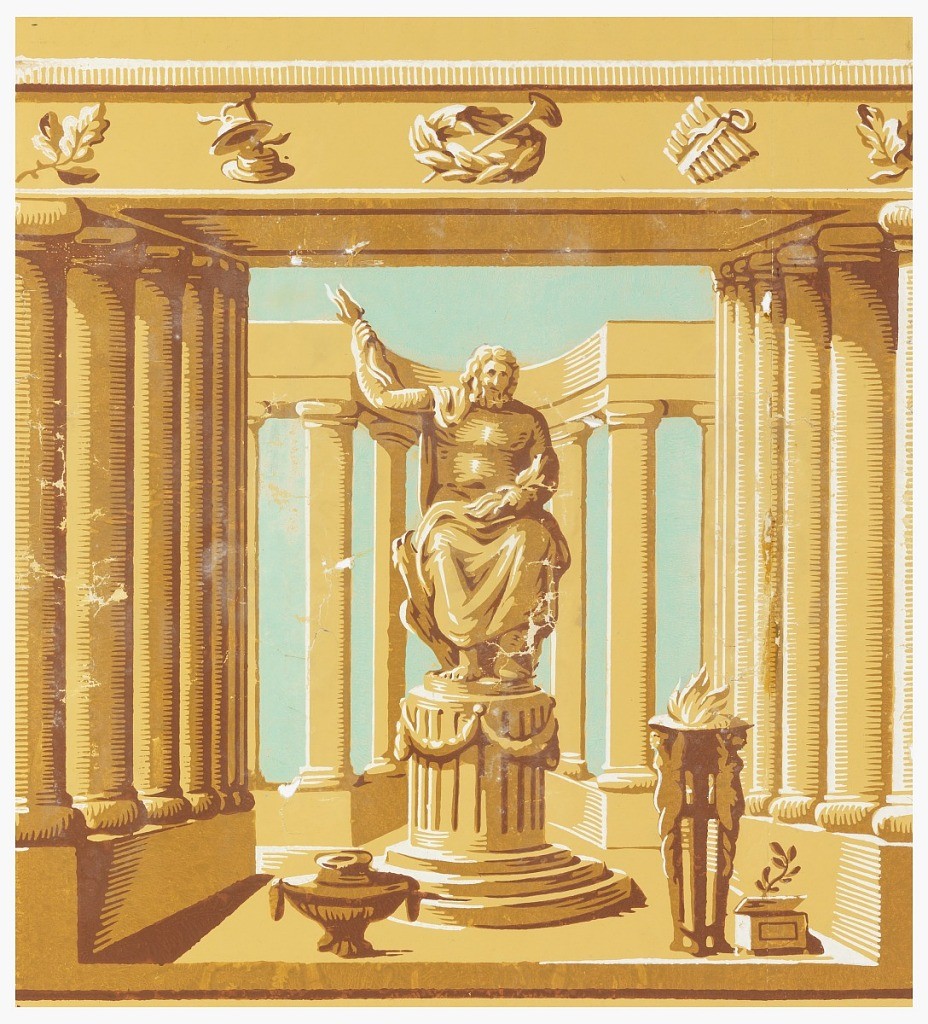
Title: Frieze
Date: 1785–90
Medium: Block-printed on handmade paper
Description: Square of paper. Architectural construction suggestive of a temple of classical antiquity, with statue of Jupiter in the center.